Question: I have cut of a frame from a data.set.

The problem is, that I can not calculate the mean Value of Var1, as it is probably not numeric.
How do I proceed?
'''
mean(c1[, "Var1"])
mean(c1$Var1)
'''
Doesn't work...
'''
> c1["Var1"]
Var1
116 661574
128 671194
331 847073
454 933425
652 <PHONE>
761 <PHONE>
764 <PHONE>
978 <PHONE>
<PHONE>
<PHONE>
<PHONE>
<PHONE>
<PHONE>
<PHONE>
<PHONE>
<PHONE>
<PHONE>
> mean(c1[, "Var1"])
[1] NA
'''
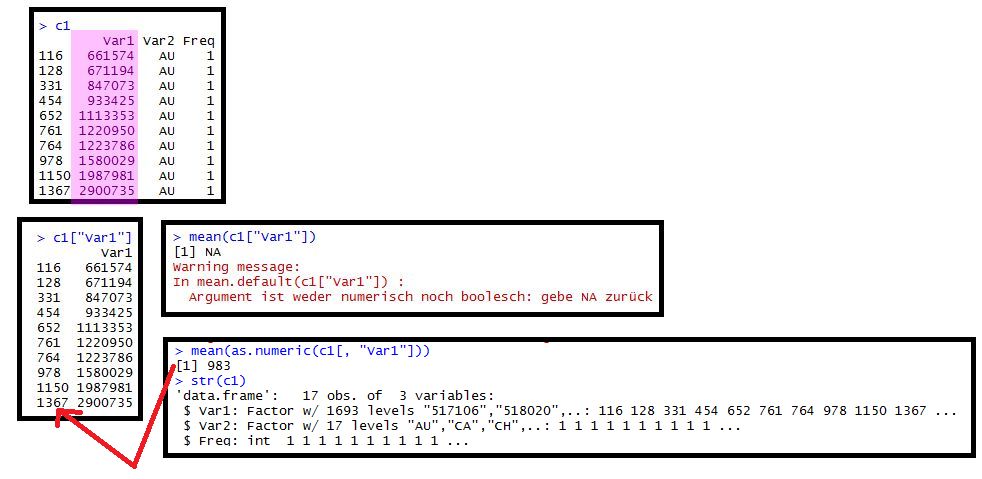
Answer: The datatype of the data in the column is numeric and the mean of the column that you want will also have a the datatype numeric. The error you are getting:
In mean.default(c1["var1"]) : argument is not numeric or logical: returning NA. It means that the output you are getting when you use Single square braces [] is not numeric. Single square braces always return data with the same data type which in this case would be a list(). But what you want is mean() with numeric datatype. Try
'mean(c1[["var1"]])'
The better way to do this would be to use column indexes. Hope this helps!
<URL>